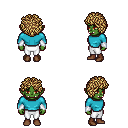
a pixel art fantasy rpg character, female body template, orc, green skin, teal long-sleeve shirt, white pants, blonde curly afro hairstyle, white cloth bracers, brown shoes, four views (front, back, left, right), 2x2 character sprite sheet, small pixel art, hard edges, no anti-aliasing